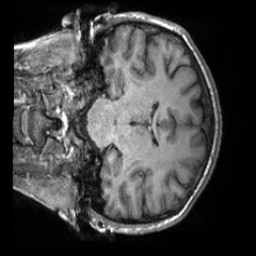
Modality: T1w
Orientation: coronal
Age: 36
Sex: female
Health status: healthy
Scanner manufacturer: siemens
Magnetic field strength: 3 T
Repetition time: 2 s
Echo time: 0.00232 s